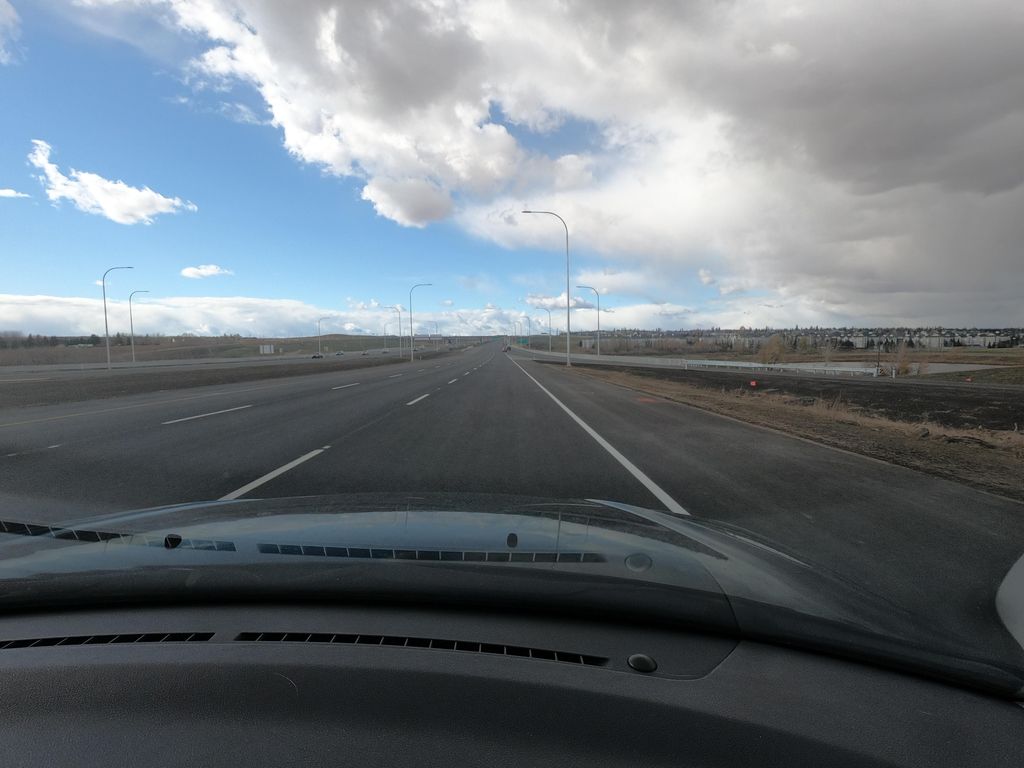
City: calgary